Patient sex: M
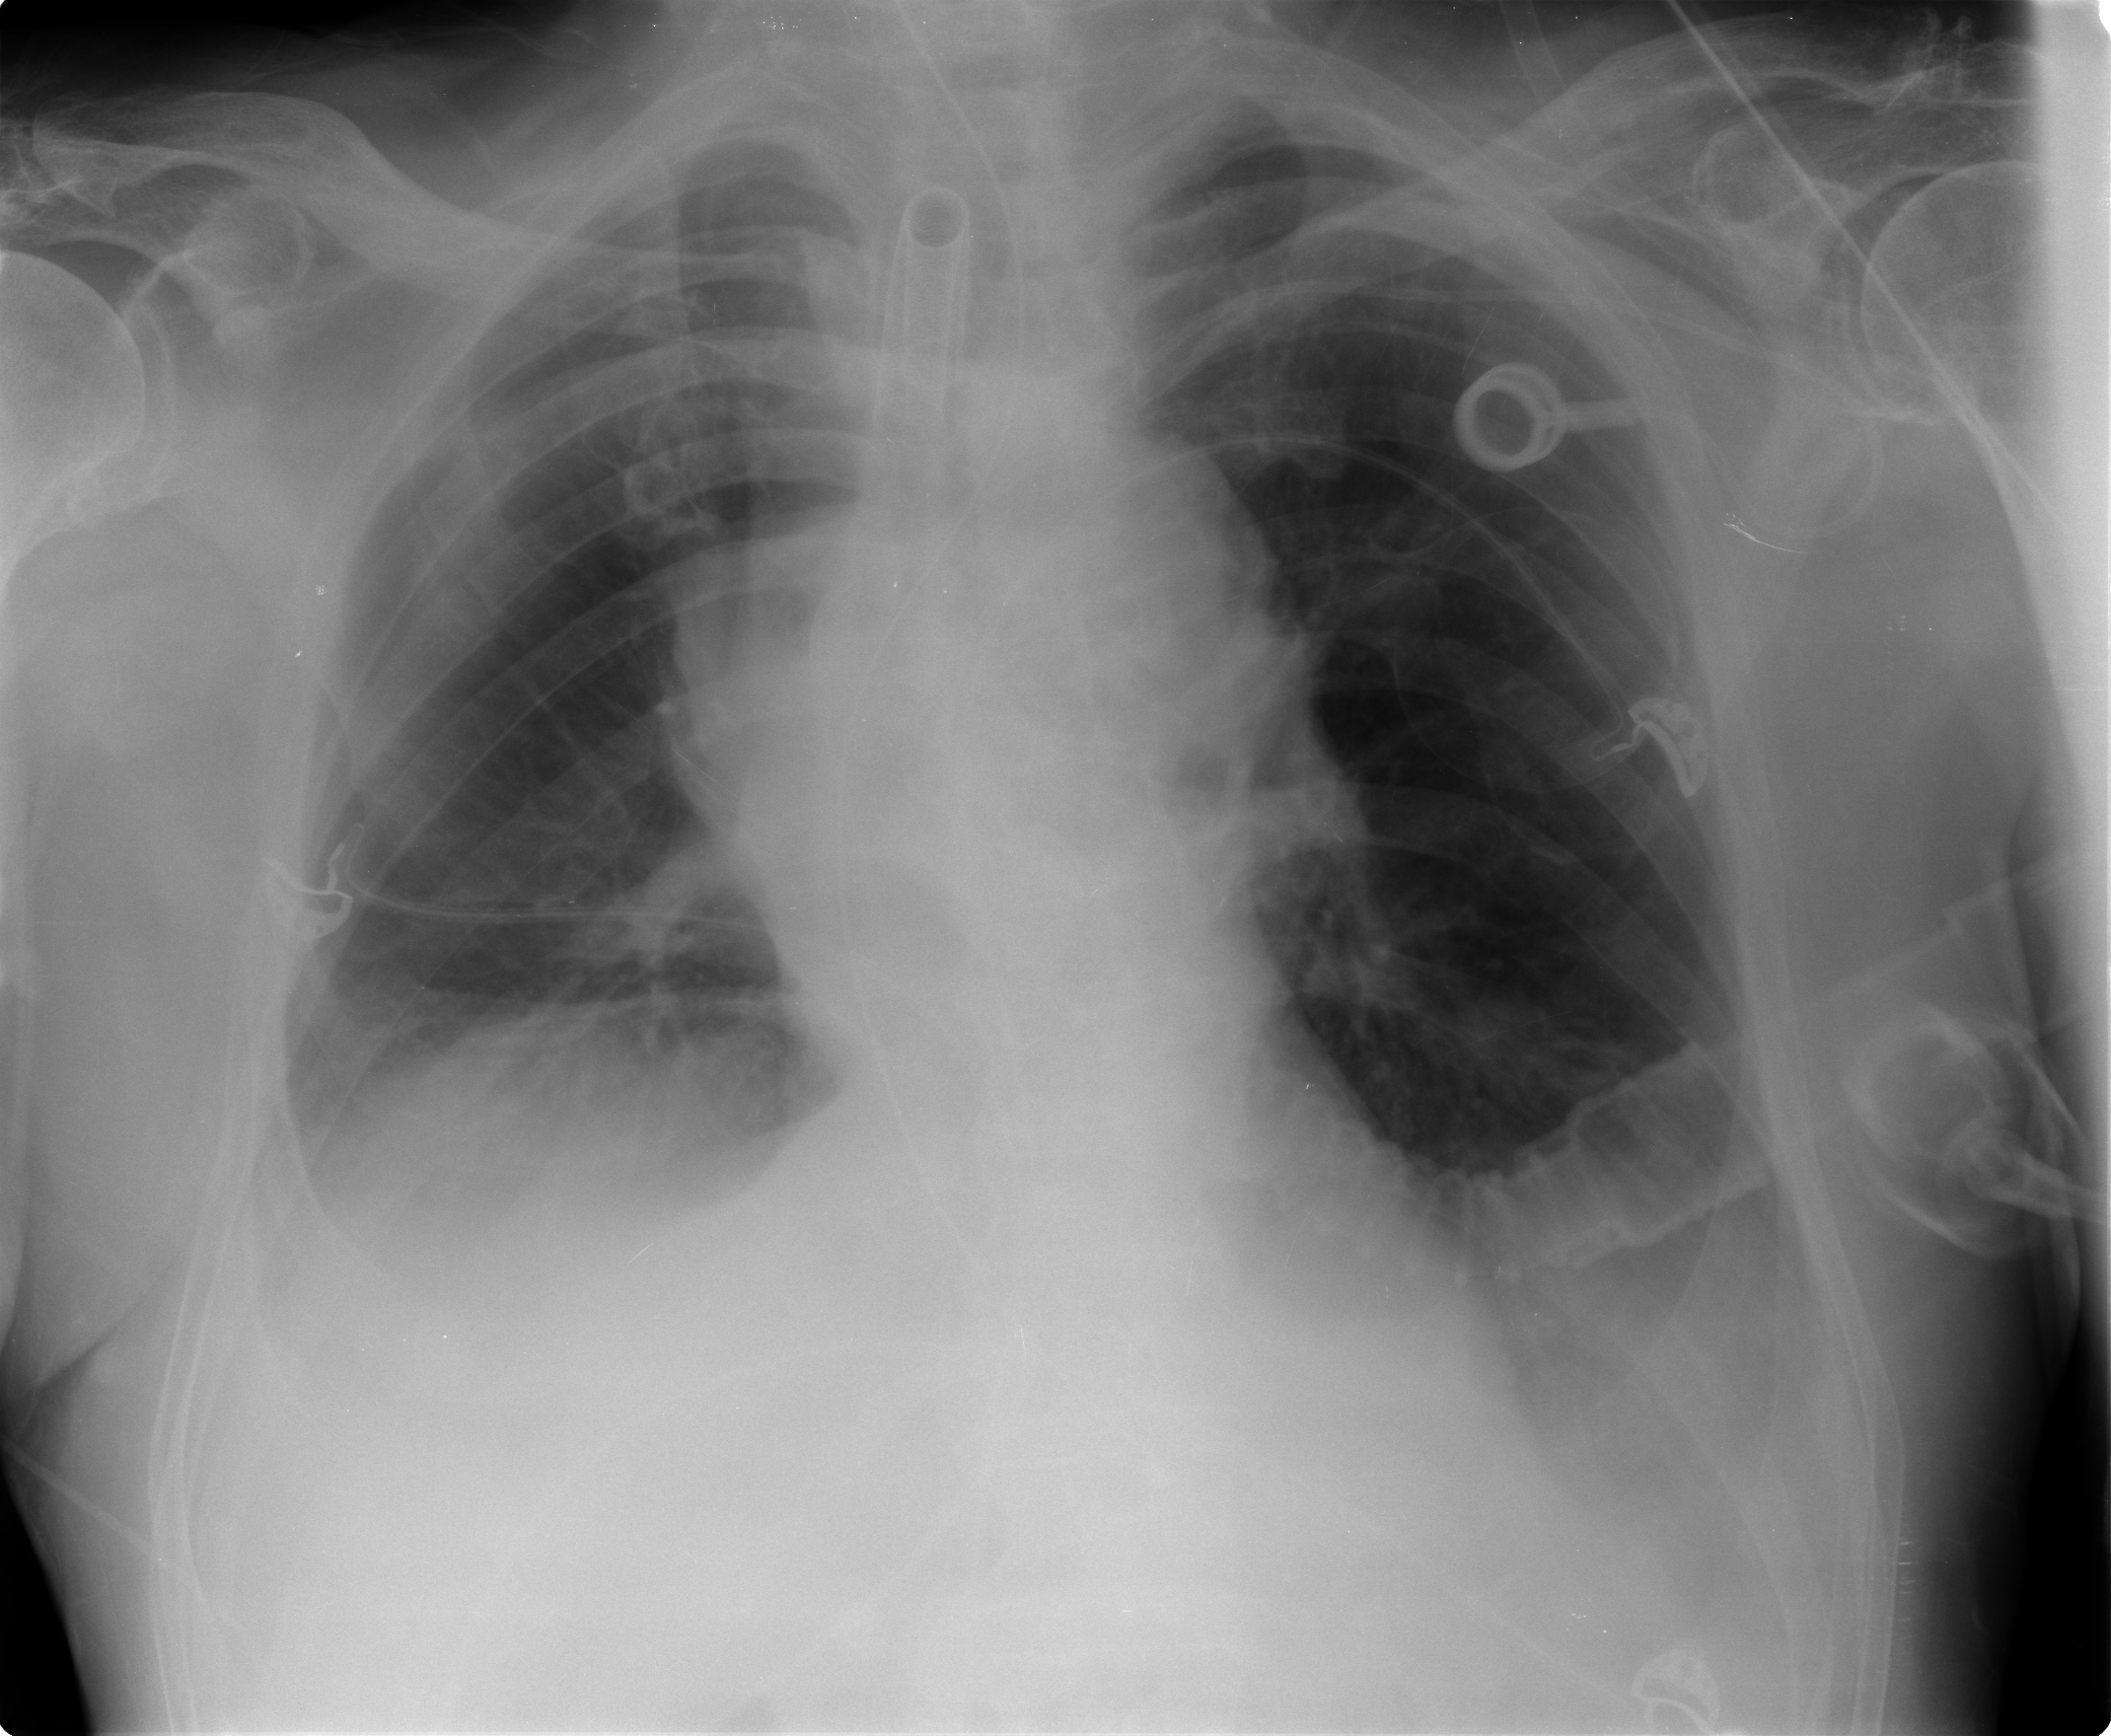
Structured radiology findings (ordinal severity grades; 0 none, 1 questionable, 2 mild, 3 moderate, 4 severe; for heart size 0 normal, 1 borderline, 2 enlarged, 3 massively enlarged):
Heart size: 0
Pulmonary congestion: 0
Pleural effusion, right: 2
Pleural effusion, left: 0
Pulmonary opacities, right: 0
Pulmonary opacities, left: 0
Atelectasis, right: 2
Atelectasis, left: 0